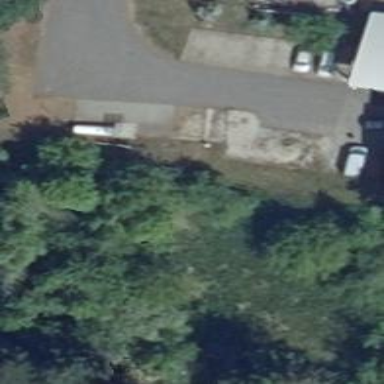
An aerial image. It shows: Location offering both fuel and car repair services.